Field crop: maize
Growth stage: 1
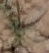
Species: salsola